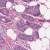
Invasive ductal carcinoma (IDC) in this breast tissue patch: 1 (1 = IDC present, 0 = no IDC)